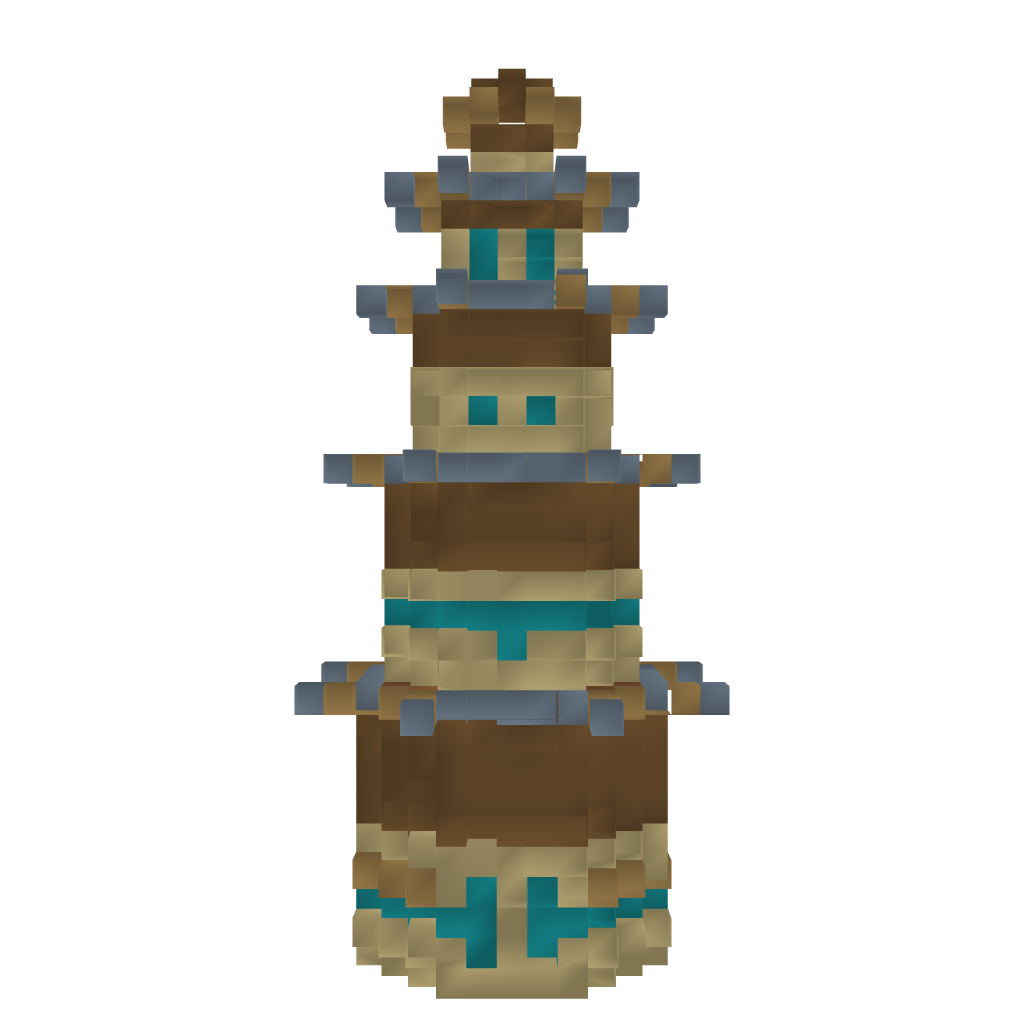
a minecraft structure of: Pagoda of LIGHT